Interaction volume radius: 5 \u00c5
Interaction volume height: 10 \u00c5
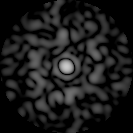
Disorder parameter: 0.809